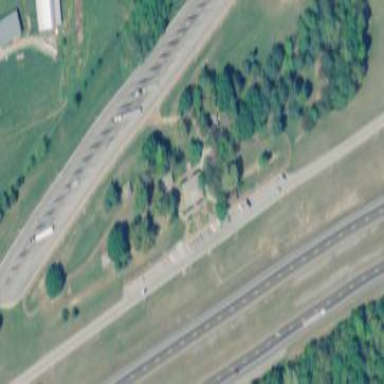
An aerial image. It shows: Rest area along the road.